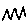
Label: zigzag